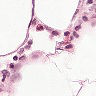
Metastatic tissue present: no